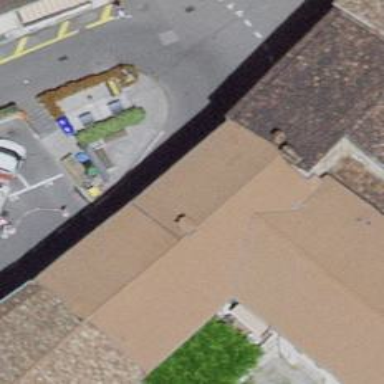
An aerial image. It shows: Furniture shop.